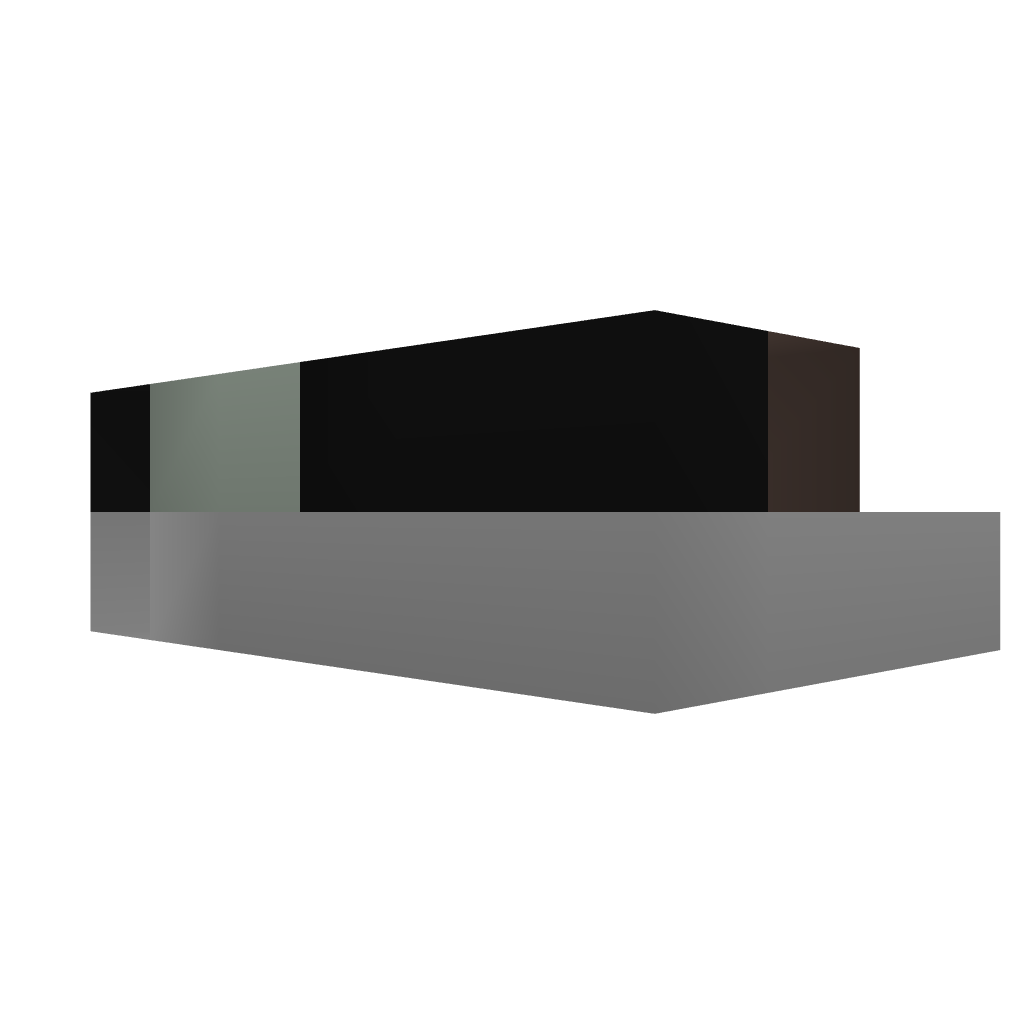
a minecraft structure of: Stack sequencer base cell